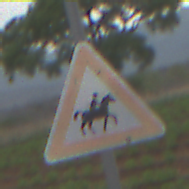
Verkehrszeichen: ReiterLinks
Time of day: Midday
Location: Outdoor (Nature)
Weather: PartlyCloudy
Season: NotSpecified
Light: Natural